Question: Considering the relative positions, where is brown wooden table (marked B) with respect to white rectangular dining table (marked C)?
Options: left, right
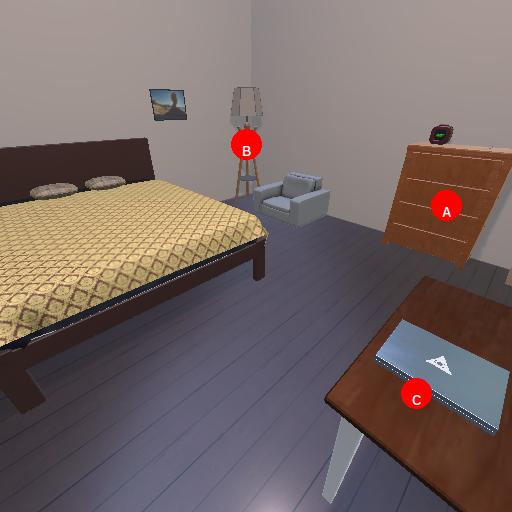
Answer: left